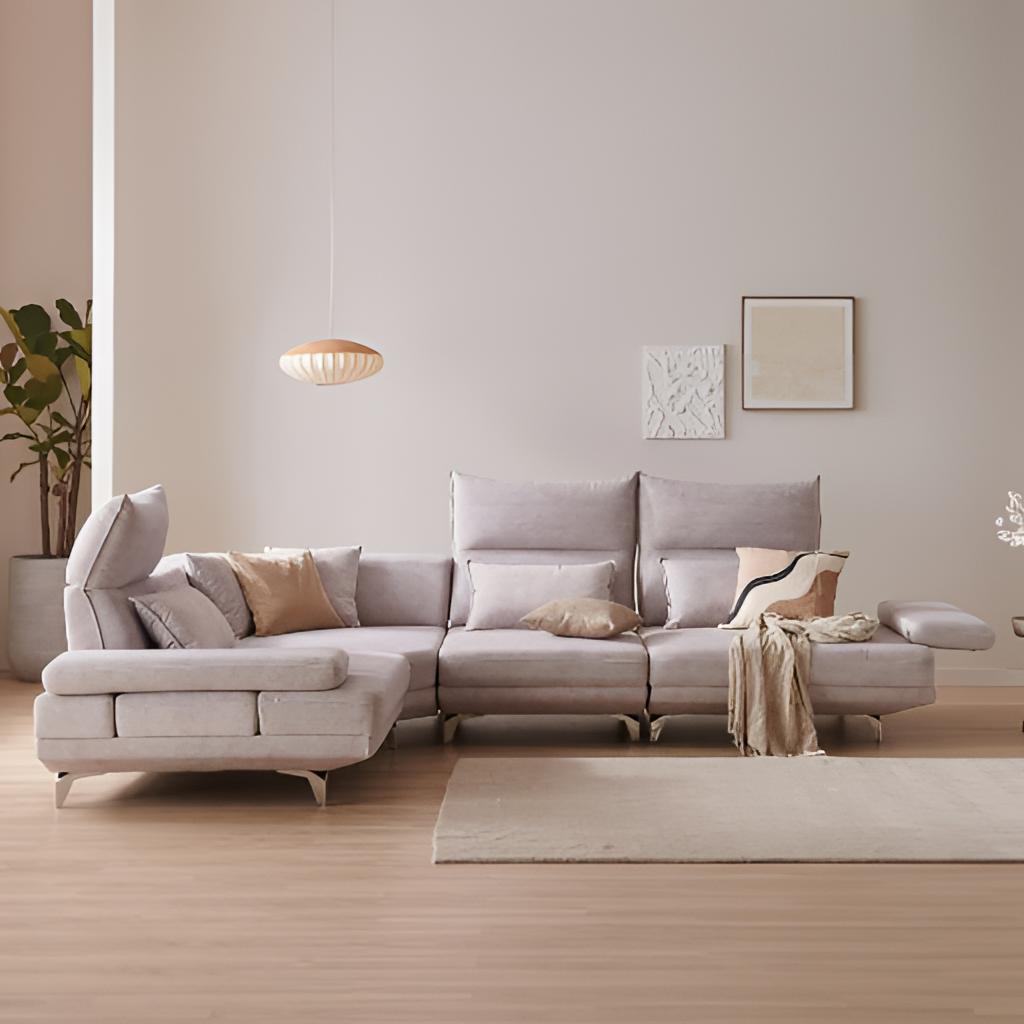
beige fabric sectional sofa, living room, contemporary, wood flooring, with plank pattern, beige paint wallpaper, with solid pattern